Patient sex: F
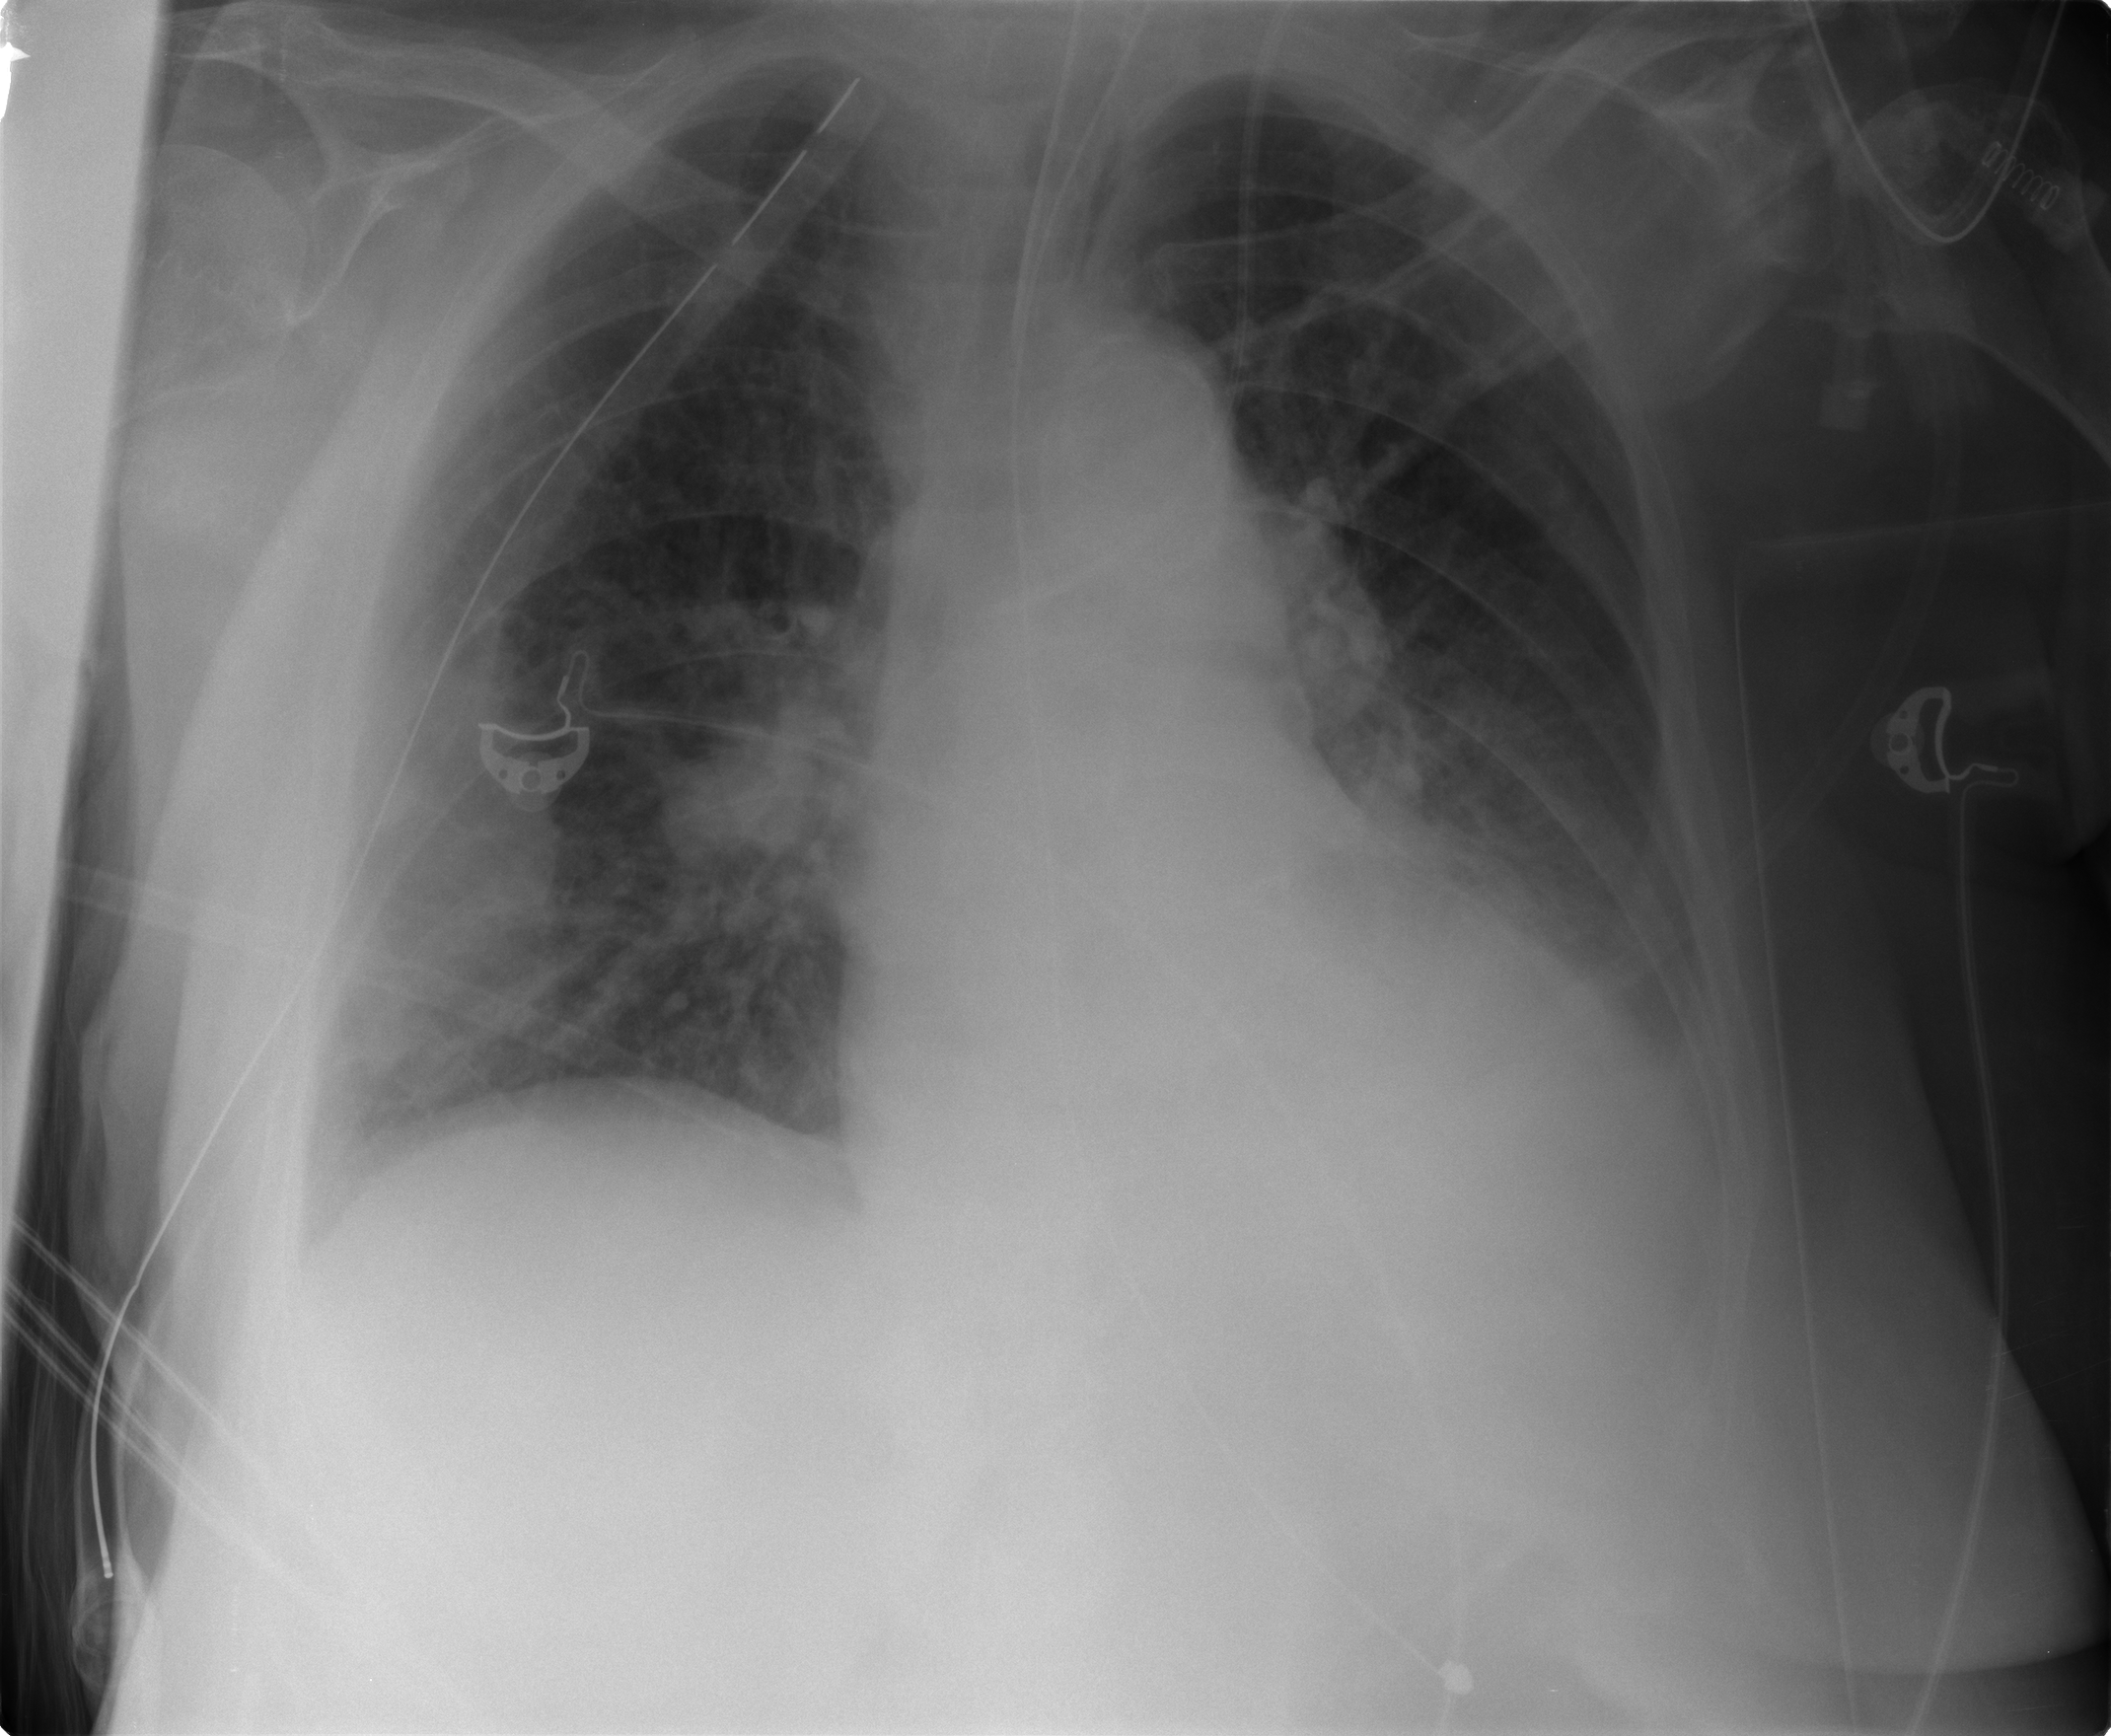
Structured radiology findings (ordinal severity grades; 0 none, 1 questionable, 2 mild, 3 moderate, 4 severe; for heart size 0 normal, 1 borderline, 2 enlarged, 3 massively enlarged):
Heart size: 0
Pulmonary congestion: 3
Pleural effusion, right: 0
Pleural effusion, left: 2
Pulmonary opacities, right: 2
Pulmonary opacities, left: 2
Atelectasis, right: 2
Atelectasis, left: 2